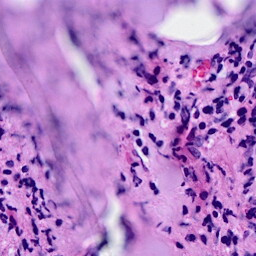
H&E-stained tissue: Breast